Question: I am using Visual Studio 2013 and Git on VSO. I have some changes locally that I want to push but the incomming changes have some conflicts. <URL> article has an example of a "Resolve the conflicts" dialog but that is not showing up in my version of VS103. Right now, I have a deadlock.

Do I need to use an external git command? It seems that I should be able to stay within VS to do this, as it is a common use case.
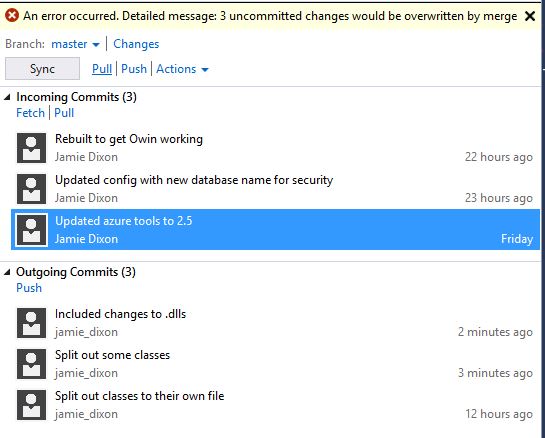
Answer: Based on patthoyts suggestion, I installed git extensions. Much better than the built in tools for VS and I solved my problem. Thanks.